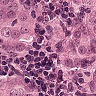
Metastatic tissue present: yes